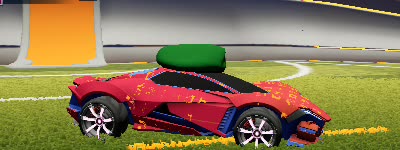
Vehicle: werewolf